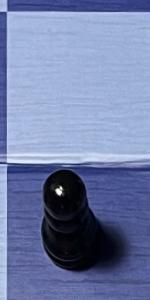
Label: Pawn_Black